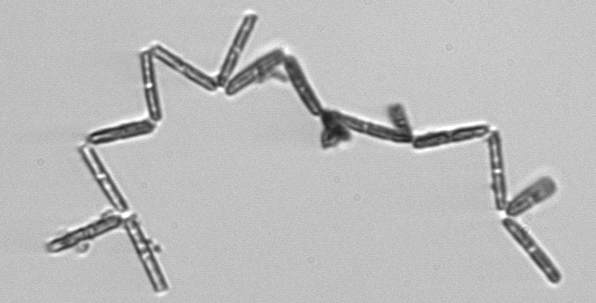
Label: Thalassionema